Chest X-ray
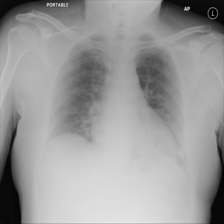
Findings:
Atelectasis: positive
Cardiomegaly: negative
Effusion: negative
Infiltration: positive
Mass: negative
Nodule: negative
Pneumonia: negative
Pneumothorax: negative
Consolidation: negative
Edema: negative
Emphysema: negative
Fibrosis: negative
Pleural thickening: negative
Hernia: negative